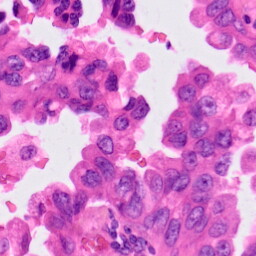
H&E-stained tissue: Lung